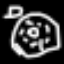
Label: donut